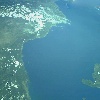
Label: water